Question: This is a diagram of a Rubik's Cube. Given an initial state (above), you can perform the standard 18 operations to find the minimum number of moves required to get the Rubik's Cube to the given state (below). We disregard isomorphism; we only ensure that the transformation is valid within the current view.
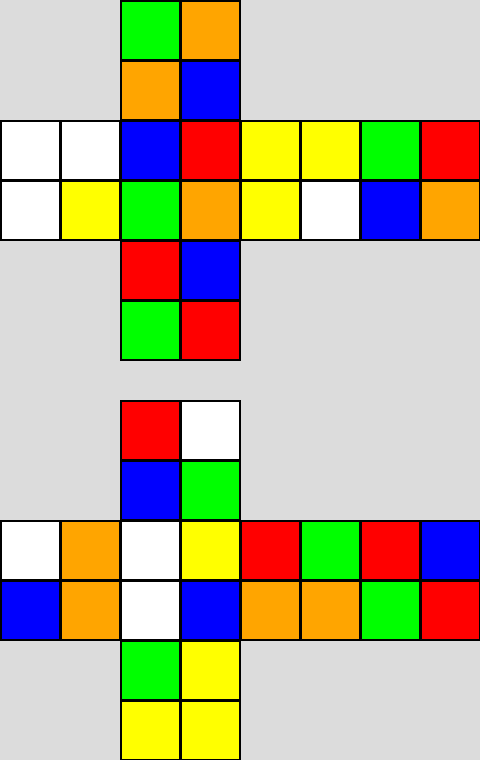
Answer: 6